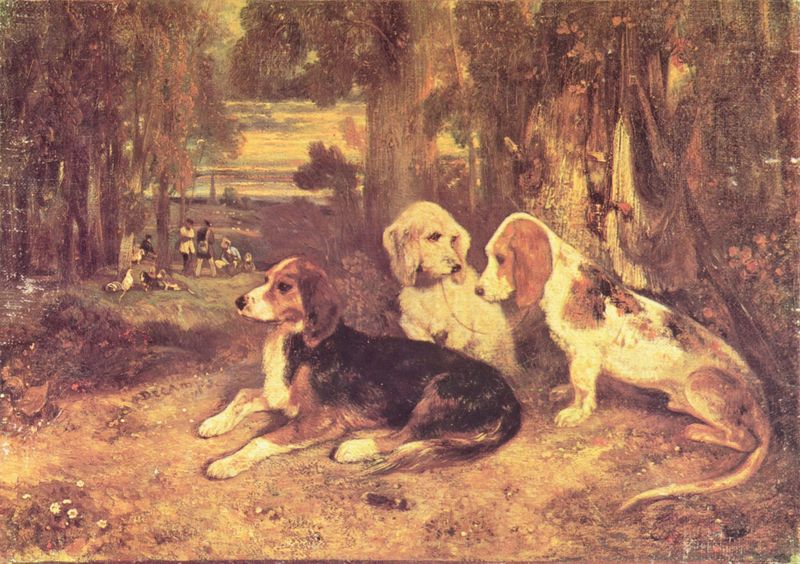
Titel: Jagdhunde
Künstler: Alexandre Gabriel Decamps
Standort: Paris
Institution: Musée du Louvre
Schlagwörter: baum, blätter, gemälde, gruppe, himmel, schatten, weiß, wolken, bäume, grün, landschaft, menschen, see, sitzen, blumen, braun, hintergrund, licht, männer, schwarz, vordergrund, blick, dalmatiner, hund, hunde, park, rot, tiere, weg, wiese, beige, gesellschaft, leute, alt, augen, barock, steine, öl, dämmerung, erde, horizont, stamm, wind, boden, gold, sitzend, drei, blatt, england, ohren, wald, fell, schwanz, liegen, leine, vergilbt, herbst, ausflug, blümchen, pause, rast, stämme, wild, essen, pfoten, warten, liegend, spiel, besitzer, lichtung, beutel, tasche, jagd, flecken, hängend, gefleckt, jäger, schnauze, gewehr, jagdhund, wanderer, jagdgesellschaft, jagdhunde, spaziergänger, meute, kitsch, gänseblümchen, erschöpft, hune, piknik, jagdszene, schnauzen, schlappohren, welpen, beagle, ruten, beagel, nhunde, jagdmeute, foxhound